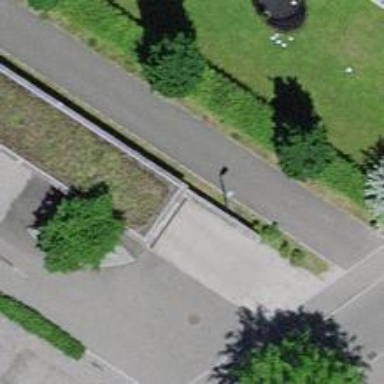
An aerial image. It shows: Parking entrance.